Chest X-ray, AP view. Patient: 37 years old, sex F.
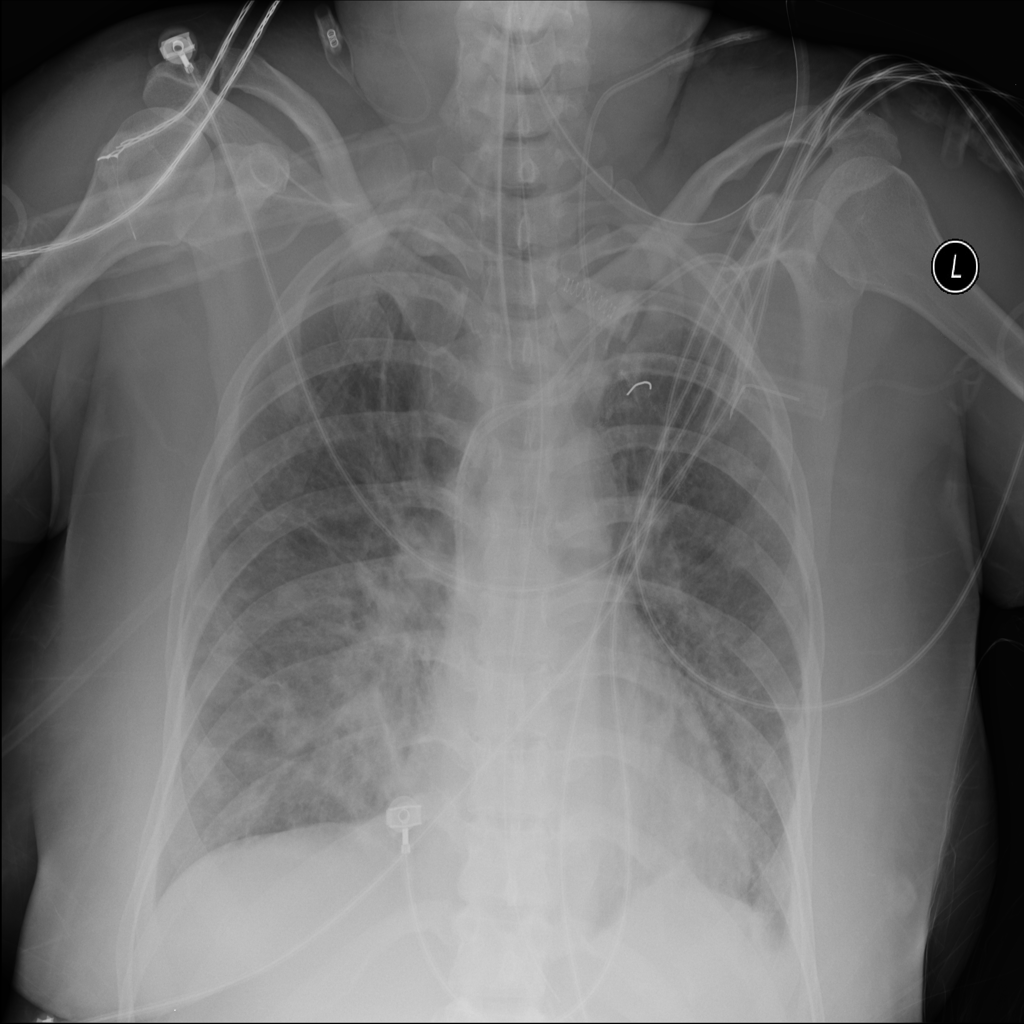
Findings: Edema, Infiltration